Question: I am trying to fit a morse potential using a python and scipy.
The morse potential is defined as:
'''
V = D*(exp(-2*m*(x-u)) - 2*exp(-m*(x-u)))
'''
where 'D', 'm' and 'u' are the parameters I need to extract.
Unfortunately the fit is not satisfactory as you can see below (sorry I do not have 10 reputation so the image has to be clicked). Could anyone help me please? I must say I am not the best programmer with python.
Here is my code:
'''
from scipy.optimize import curve_fit
import numpy as np
import matplotlib.pyplot as plt
xdata2=np.array([1.0 ,1.1 ,1.2 ,1.3 ,1.4 ,1.5 ,1.6 ,1.7 ,1.8 ,1.9 ,2.0 ,2.1 ,2.2 ,2.3 ,2.4 ,2.5 ,2.6 ,2.7 ,2.8 ,2.9 ,3.0 ,3.1 ,3.2 ,3.3 ,3.4 ,3.5 ,3.6 ,3.7 ,3.8 ,3.9 ,4.0 ,4.1 ,4.2 ,4.3 ,4.4 ,4.5 ,4.6 ,4.7 ,4.8 ,4.9 ,5.0 ,5.1 ,5.2 ,5.3 ,5.4 ,5.5 ,5.6 ,5.7 ,5.8 ,5.9])
ydata2=[-<PHONE>,-<PHONE>,-<PHONE>,-<PHONE>,-<PHONE>,-<PHONE>,-<PHONE>,-<PHONE>,-<PHONE>,-<PHONE>,-<PHONE>,-<PHONE>,-<PHONE>,-<PHONE>,-<PHONE>,-<PHONE>,-<PHONE>,-<PHONE>,-<PHONE>,-<PHONE>,-<PHONE>,-<PHONE>,-<PHONE>,-<PHONE>,-<PHONE>,-<PHONE>,-<PHONE>,-<PHONE>,-<PHONE>,-<PHONE>,-<PHONE>,-<PHONE>,-<PHONE>,-<PHONE>,-<PHONE>,-<PHONE>,-<PHONE>,-<PHONE>,-<PHONE>,-<PHONE>,-<PHONE>,-<PHONE>,-<PHONE>,-<PHONE>,-<PHONE>,-<PHONE>,-<PHONE>,-<PHONE>,-<PHONE>,-<PHONE>]
t=np.linspace(0.1,7)
def morse(q, m, u, x ):
return (q * (np.exp(-2*m*(x-u))-2*np.exp(-m*(x-u))))
popt, pcov = curve_fit(morse, xdata2, ydata2, maxfev=40000000)
yfit = morse(t,popt[0], popt[1], popt[2])
print popt
plt.plot(xdata2, ydata2,"ro")
plt.plot(t, yfit)
plt.show()
'''

Old fit before gboffi's comment
<URL>
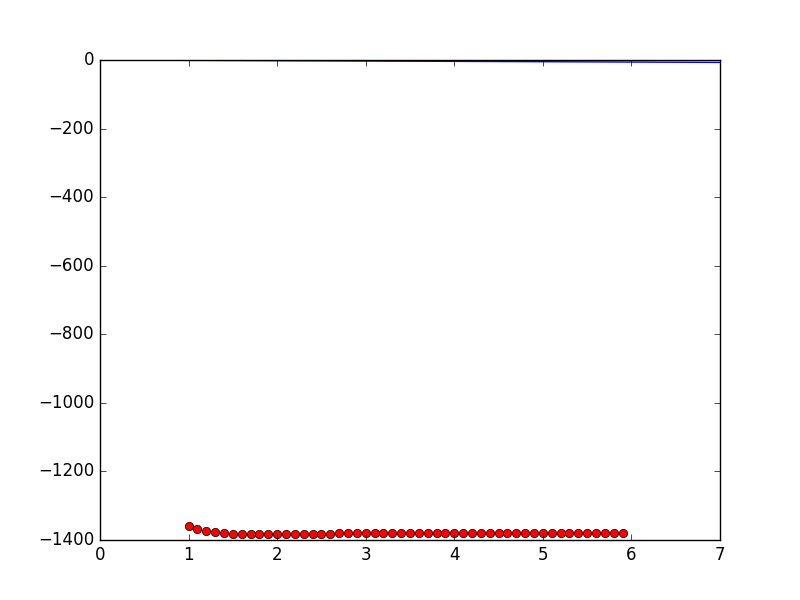
Answer: I am guessing the exact depth of the morse potential does not interest you overly much. So I added an additional parameter to shift the morse potential up and down (v), includes @gboffis comment. Furthermore, the first argument of your function must be the arguments, not the parameters you want to fit (see <URL>
In addition, such fits are dependent on your starting position. The following should give you what you want.
'''
from scipy.optimize import curve_fit
import numpy as np
import matplotlib.pyplot as plt
xdata2=np.array([1.0 ,1.1 ,1.2 ,1.3 ,1.4 ,1.5 ,1.6 ,1.7 ,1.8 ,1.9 ,2.0 ,2.1 ,2.2 ,2.3 ,2.4 ,2.5 ,2.6 ,2.7 ,2.8 ,2.9 ,3.0 ,3.1 ,3.2 ,3.3 ,3.4 ,3.5 ,3.6 ,3.7 ,3.8 ,3.9 ,4.0 ,4.1 ,4.2 ,4.3 ,4.4 ,4.5 ,4.6 ,4.7 ,4.8 ,4.9 ,5.0 ,5.1 ,5.2 ,5.3 ,5.4 ,5.5 ,5.6 ,5.7 ,5.8 ,5.9])
ydata2=[-<PHONE>,-<PHONE>,-<PHONE>,-<PHONE>,-<PHONE>,-<PHONE>,-<PHONE>,-<PHONE>,-<PHONE>,-<PHONE>,-<PHONE>,-<PHONE>,-<PHONE>,-<PHONE>,-<PHONE>,-<PHONE>,-<PHONE>,-<PHONE>,-<PHONE>,-<PHONE>,-<PHONE>,-<PHONE>,-<PHONE>,-<PHONE>,-<PHONE>,-<PHONE>,-<PHONE>,-<PHONE>,-<PHONE>,-<PHONE>,-<PHONE>,-<PHONE>,-<PHONE>,-<PHONE>,-<PHONE>,-<PHONE>,-<PHONE>,-<PHONE>,-<PHONE>,-<PHONE>,-<PHONE>,-<PHONE>,-<PHONE>,-<PHONE>,-<PHONE>,-<PHONE>,-<PHONE>,-<PHONE>,-<PHONE>,-<PHONE>]
t=np.linspace(0.1,7)
tstart = [1.e+3, 1, 3, 0]
def morse(x, q, m, u , v):
return (q * (np.exp(-2*m*(x-u))-2*np.exp(-m*(x-u))) + v)
popt, pcov = curve_fit(morse, xdata2, ydata2, p0 = tstart, maxfev=40000000)
print popt # [ 5.<PHONE> 1.43329962 <PHONE> -<PHONE>]
yfit = morse(t,popt[0], popt[1], popt[2], popt[3])
#print popt
#
#
#
plt.plot(xdata2, ydata2,"ro")
plt.plot(t, yfit)
plt.show()
'''
<URL>